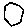
Label: hexagon